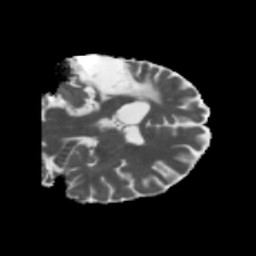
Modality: MD
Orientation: coronal
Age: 43
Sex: male
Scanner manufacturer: siemens
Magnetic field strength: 3 T
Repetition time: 5.47 s
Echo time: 0.0854 s